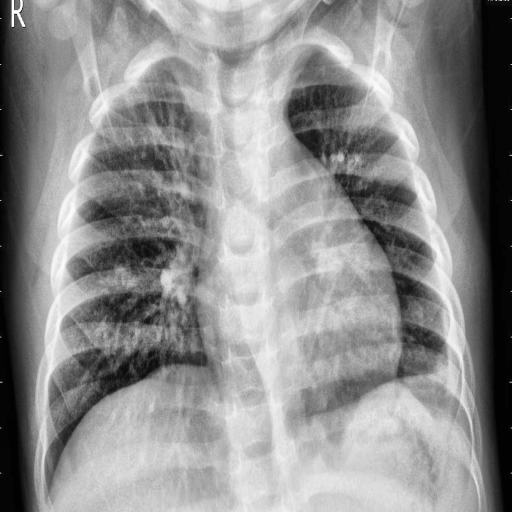
Finding: PNEUMONIA